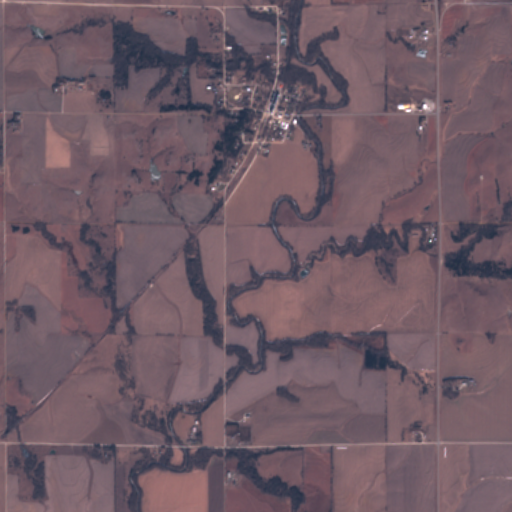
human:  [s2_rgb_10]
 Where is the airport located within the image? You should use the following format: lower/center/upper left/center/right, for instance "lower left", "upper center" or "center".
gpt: There is no airport in the image.